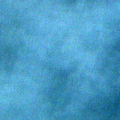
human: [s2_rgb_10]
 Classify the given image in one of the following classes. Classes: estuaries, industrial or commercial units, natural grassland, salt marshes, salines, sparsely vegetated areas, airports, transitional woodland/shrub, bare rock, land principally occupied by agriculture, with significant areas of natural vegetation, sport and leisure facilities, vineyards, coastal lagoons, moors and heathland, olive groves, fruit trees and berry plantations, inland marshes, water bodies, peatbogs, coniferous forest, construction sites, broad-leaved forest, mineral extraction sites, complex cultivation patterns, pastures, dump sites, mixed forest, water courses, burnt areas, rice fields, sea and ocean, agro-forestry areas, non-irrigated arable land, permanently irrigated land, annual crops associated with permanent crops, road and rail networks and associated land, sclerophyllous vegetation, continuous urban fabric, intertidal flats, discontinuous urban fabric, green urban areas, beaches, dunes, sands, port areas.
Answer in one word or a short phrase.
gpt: sea and ocean